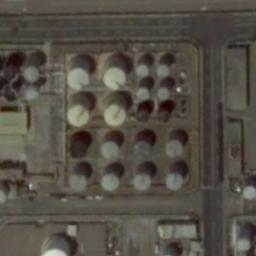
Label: storage_tank